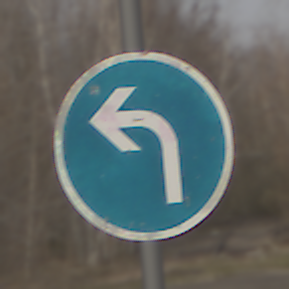
Verkehrszeichen: VorgeschriebeneFahrtrichtungLinks
Umgebung: Outdoor, Nature
Tageszeit: MorningAfternoon
Wetter: PartlyCloudy
Licht: Natural
Jahreszeit: Winter
Kontrast: MediumContrast